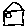
Label: house